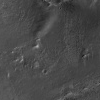
Atmospheric dust classification: not_dusty